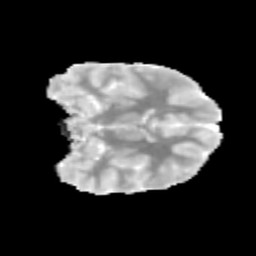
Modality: MD
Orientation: coronal
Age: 11
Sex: male
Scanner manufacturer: siemens
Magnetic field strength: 3 T
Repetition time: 3.8 s
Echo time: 0.07 s